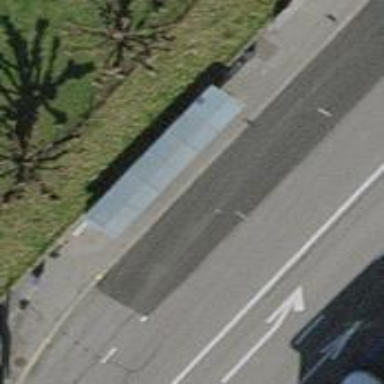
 serving as platform for public transportation."